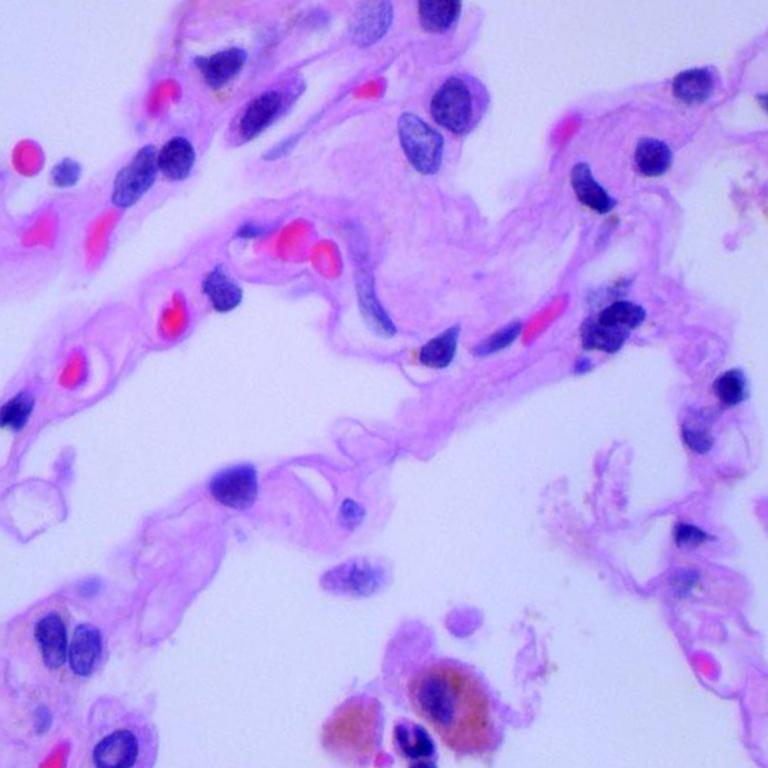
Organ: lung
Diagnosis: benign